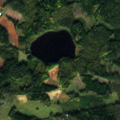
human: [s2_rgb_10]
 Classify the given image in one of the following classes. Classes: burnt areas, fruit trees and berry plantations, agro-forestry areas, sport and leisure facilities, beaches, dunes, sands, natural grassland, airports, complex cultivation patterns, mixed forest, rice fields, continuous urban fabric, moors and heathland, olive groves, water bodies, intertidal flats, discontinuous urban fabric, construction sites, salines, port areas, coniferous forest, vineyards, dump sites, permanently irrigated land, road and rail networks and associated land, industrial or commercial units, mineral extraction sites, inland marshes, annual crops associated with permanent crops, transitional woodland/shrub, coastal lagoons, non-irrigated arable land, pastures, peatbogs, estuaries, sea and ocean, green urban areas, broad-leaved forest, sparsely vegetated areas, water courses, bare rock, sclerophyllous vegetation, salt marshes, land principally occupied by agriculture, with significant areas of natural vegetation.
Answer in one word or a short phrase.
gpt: non-irrigated arable land, land principally occupied by agriculture, with significant areas of natural vegetation, coniferous forest, mixed forest